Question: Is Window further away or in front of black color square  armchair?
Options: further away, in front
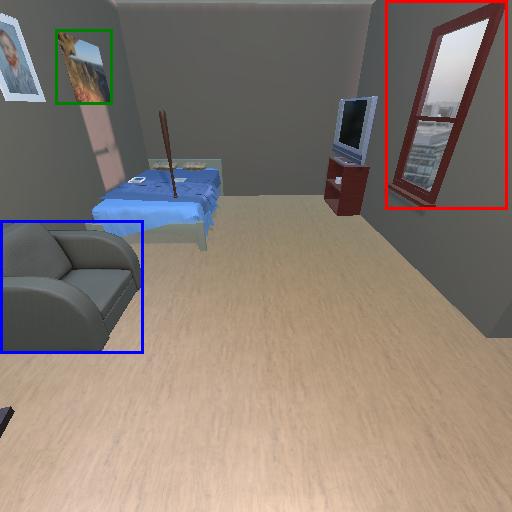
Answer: further away